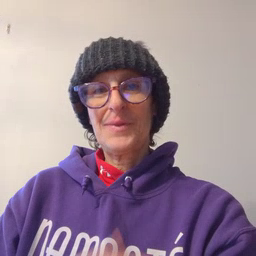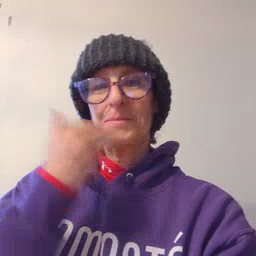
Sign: better